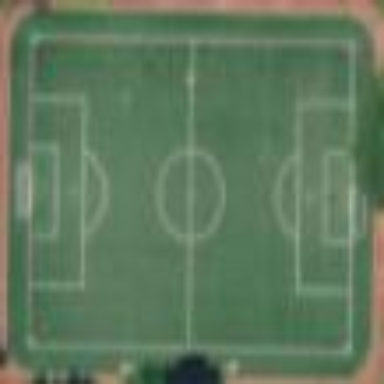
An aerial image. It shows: Soccer field.